Question: I am new to ANT and I am trying to call Junit tests using ant (The example I use is very simple mentioned in this post). The problem is I don't see the test cases are called as I see no relevant output on the screen. (In the below message there is no log after Junit e.g. how many tests have passed )
'''
Buildfile: C:\AntTestCasesuild.xml
junit:
main:
BUILD SUCCESSFUL
Total time: 271 milliseconds
'''
'''
<?xml version="1.0" encoding="UTF-8"?>
<project name="testingAnt" basedir="." default="main">
<!-- classpaths -->
<path id="classpath">
<fileset dir="lib" includes="**/*.jar"/>
</path>
<target name="junit">
<junit printsummary="on" fork="true" haltonfailure="yes">
<classpath>
<path refid="classpath"/>
</classpath>
<batchtest todir="reportDir">
<fileset dir="tests" includes="*Test.java"/>
</batchtest>
<formatter type="xml"/>
<formatter type="plain" usefile="false" />
</junit>
</target>
<target name="main" depends="junit"/>
</project>
'''

'''
package suite;
import org.junit.Test;
import junit.framework.TestCase;
public class SampleTests extends TestCase{
@Test
public void test1() {
System.out.println("SampleTests.test1()");
assertTrue(true);
}
}
'''
I will really appreciate your input of where I am going wrong. I have read few tutorials about junit with ant but nothing is helping
<URL>
<URL>
Version of Junit is 4, ant - 1.8.1 and java 1.7
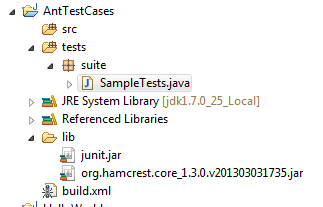
Answer: You need to something like
'''
<batchtest todir="reportDir">
<fileset dir="tests" includes="**/*Test.java"/>
</batchtest>
'''